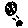
Label: moon